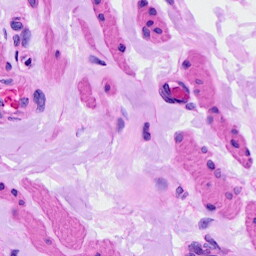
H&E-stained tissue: Ovarian